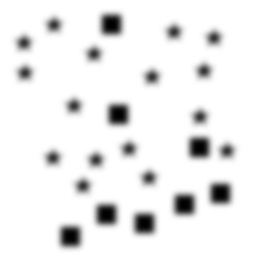
Squares: 8
Triangles: 0
Stars: 16
Total shapes: 24